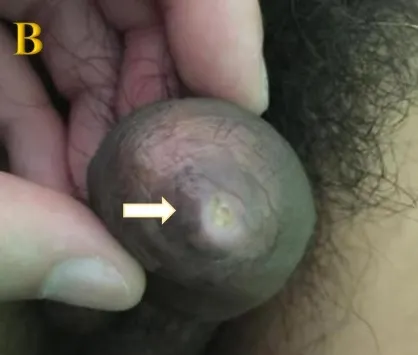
B. Phimosis on examination (arrow).
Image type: medical_photograph (other_medical_photograph)